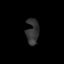
Tissue: skin
Cell type: T cells
Senescence score: 0.2368
Nuclear area (px): 313
Mean DAPI intensity: 51.147